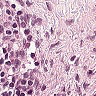
Metastatic tissue present: no